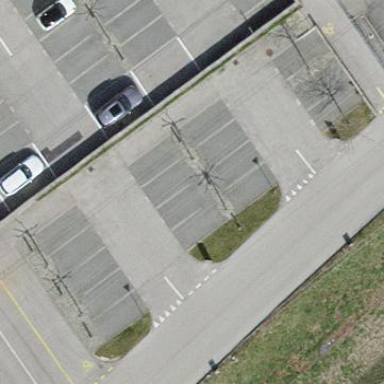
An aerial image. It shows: Parking area with surface.